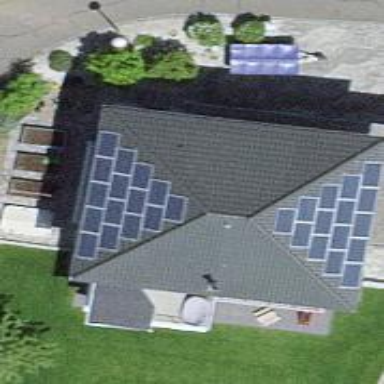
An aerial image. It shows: Solar power generator with photovoltaic panels.